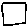
Label: square